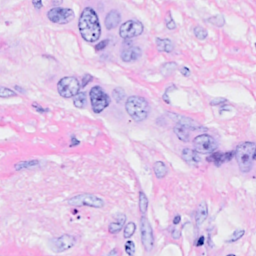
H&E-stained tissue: Breast